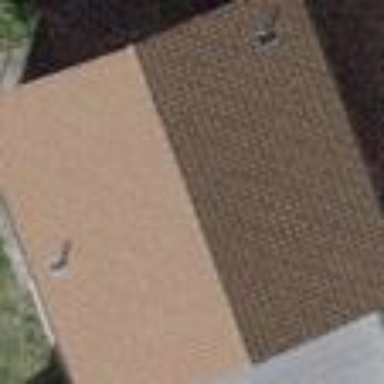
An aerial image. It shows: Detached building with gabled roof.